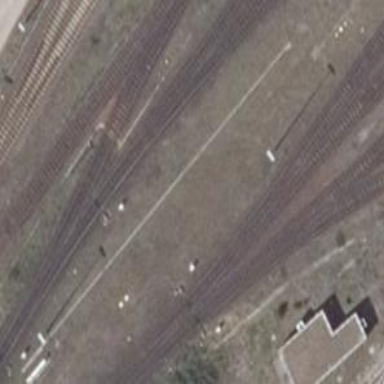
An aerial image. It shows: Rail yard with electrified contact lines for railway operations.